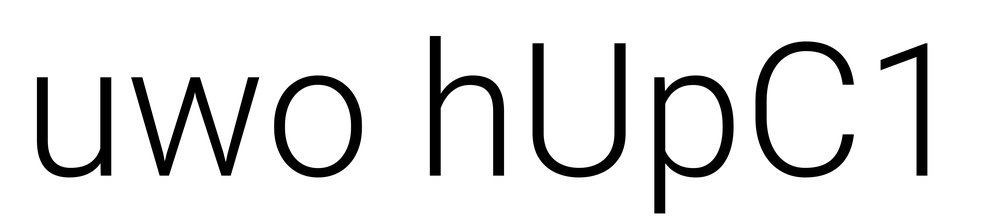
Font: Roboto_Light